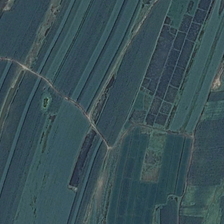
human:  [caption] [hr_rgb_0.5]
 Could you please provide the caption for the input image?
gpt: many pieces of green farmlands are together .

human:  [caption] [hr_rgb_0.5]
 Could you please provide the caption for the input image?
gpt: a kind of plant of the farmland .

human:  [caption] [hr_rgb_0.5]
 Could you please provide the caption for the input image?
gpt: some of the plants are blue .

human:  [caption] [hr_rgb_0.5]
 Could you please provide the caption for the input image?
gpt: many pieces of green farmlands are together .

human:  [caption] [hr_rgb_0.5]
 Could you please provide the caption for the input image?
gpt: a kind of plant of the farmland .